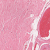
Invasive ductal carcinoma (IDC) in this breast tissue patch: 0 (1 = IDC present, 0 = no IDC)